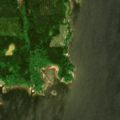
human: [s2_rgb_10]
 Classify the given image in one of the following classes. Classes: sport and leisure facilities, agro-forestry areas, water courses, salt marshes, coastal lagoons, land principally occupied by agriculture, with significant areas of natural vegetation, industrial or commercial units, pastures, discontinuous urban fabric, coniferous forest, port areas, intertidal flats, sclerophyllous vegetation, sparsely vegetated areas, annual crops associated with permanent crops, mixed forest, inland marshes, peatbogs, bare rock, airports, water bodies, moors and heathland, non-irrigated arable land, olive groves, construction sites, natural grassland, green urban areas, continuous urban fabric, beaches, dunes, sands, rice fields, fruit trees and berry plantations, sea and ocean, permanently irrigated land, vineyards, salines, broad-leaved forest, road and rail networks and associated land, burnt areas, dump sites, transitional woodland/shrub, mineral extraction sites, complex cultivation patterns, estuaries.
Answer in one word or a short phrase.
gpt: mixed forest, sea and ocean